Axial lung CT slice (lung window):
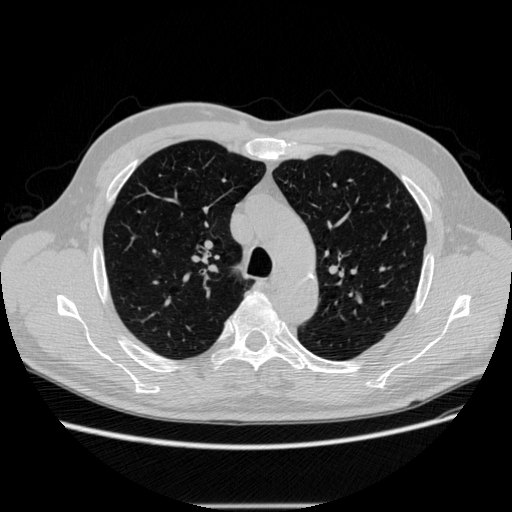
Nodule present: no